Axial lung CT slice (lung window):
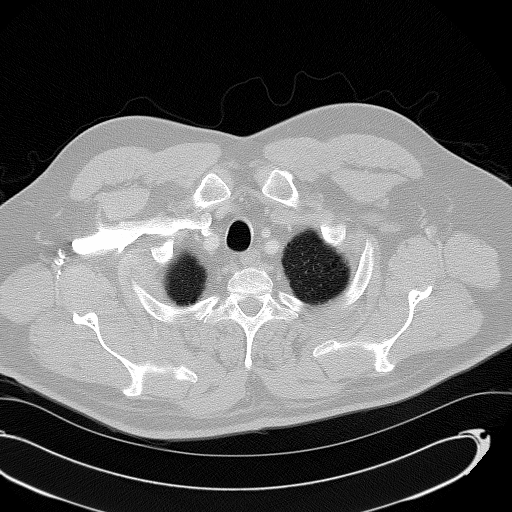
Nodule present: no